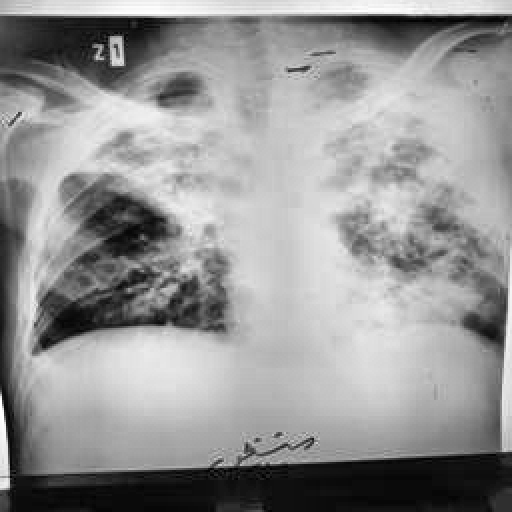
Finding: TUBERCULOSIS